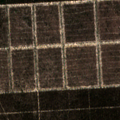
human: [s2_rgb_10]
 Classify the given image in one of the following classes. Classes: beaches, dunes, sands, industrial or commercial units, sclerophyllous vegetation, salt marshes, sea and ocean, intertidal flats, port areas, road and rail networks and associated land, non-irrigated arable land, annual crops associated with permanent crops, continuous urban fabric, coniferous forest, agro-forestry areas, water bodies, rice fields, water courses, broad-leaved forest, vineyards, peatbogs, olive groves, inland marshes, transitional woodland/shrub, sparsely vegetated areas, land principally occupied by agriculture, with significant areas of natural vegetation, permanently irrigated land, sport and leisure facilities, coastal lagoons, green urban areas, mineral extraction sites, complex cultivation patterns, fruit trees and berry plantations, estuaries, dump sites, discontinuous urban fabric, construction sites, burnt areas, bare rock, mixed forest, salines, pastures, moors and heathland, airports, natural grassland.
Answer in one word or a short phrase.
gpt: broad-leaved forest, transitional woodland/shrub